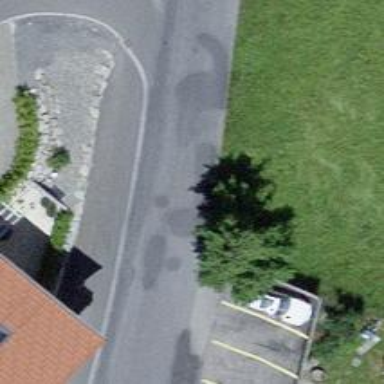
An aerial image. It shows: Bus stop along the road.